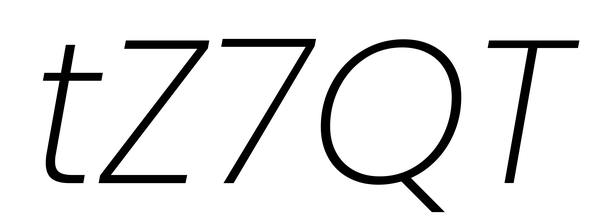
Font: Poppins-ExtraLightItalic